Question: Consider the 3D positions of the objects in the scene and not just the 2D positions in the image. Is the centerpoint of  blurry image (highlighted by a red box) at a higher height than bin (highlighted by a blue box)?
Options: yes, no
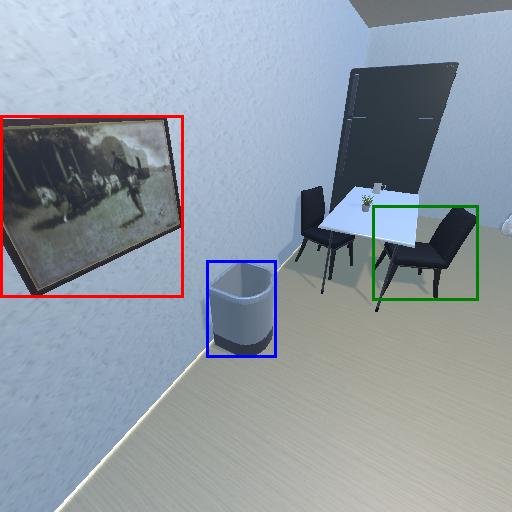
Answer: yes